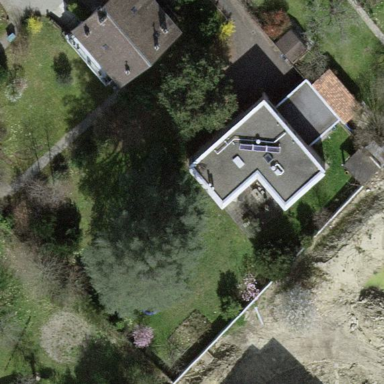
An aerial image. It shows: Garden enclosed by fence.